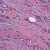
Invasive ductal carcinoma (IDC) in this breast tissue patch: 1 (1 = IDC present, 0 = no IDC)